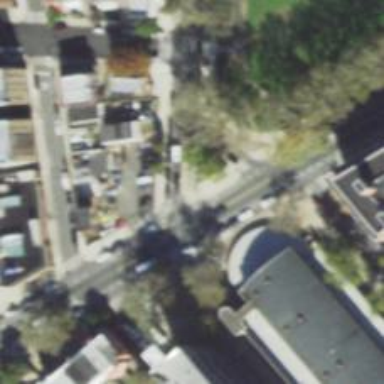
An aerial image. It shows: Footway located on traffic island.